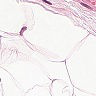
Metastatic tissue present: no